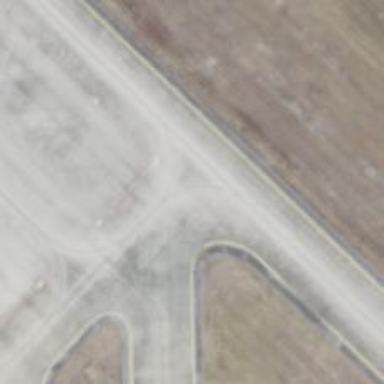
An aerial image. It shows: Taxiway at the airport with asphalt surface.